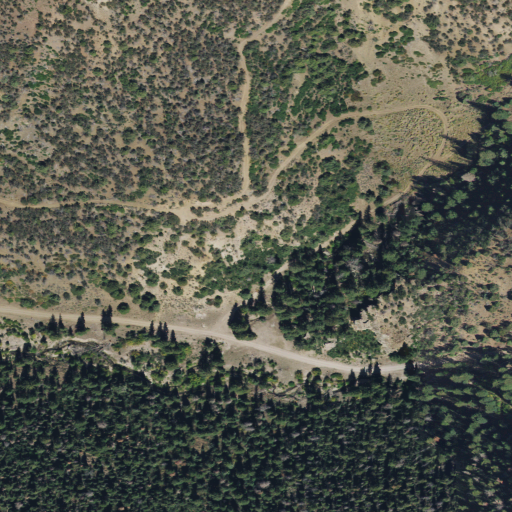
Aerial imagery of valley in Utah named Twitchell Canyon containing evergreen forest, open development, shrub, and low intensity development